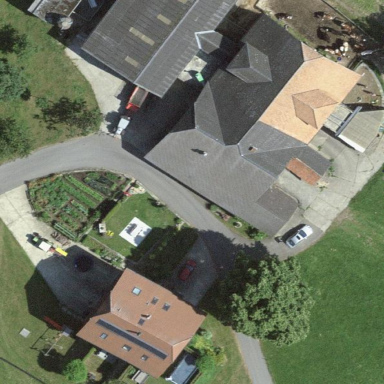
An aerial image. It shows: Farm with farmyard.